Question: I have an image that should be click-able in certain areas, say 26 areas in that Image.
What's the best way to do that ?

I made an image with same size, each click-able area in Image has specific color, with white background, so when the image is clicked, I can get the Pixel color of second image in that position and realize which area is clicked.
The problem is, i need to show picture in 'ScrollView', and image is resized to fit the screen width. I know i can calculate the clicked offset using 'event.getRawY() + sv.getScrollY();', but how to calculate the zoom factor ?
Actually since both images are the same size, i need to calculate the clicked position considering zoom factor to find the precise position of that pixel in second Image.
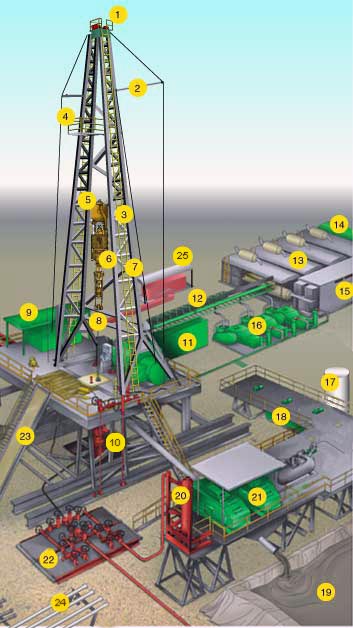
Answer: i think this snipped help you.
'''
@Override
public boolean onTouch(View v, MotionEvent event) {
if (v.getId() == R.id.imageView1 || v.getId() == R.id.image_scrollview) {
switch (event.getAction()) {
case MotionEvent.ACTION_DOWN:
startX = (int) event.getX();
startY = (int) event.getY();
break;
case MotionEvent.ACTION_UP:
int cordinate_Y = (int) ((event.getY() + v.getScrollY()) / diffH);
int cordinate_X = (int) ((event.getX() + v.getScrollX()) / diffW);
if ((Math.abs((int) event.getX() - startX) > 10)
|| (Math.abs((int) event.getY() - startY) > 10)) {
break;
}
int pixelColor = bitmap.getPixel(cordinate_X, cordinate_Y);
if (pixelColor != -1) {
showDetails(texts[map.get(pixelColor)],
images[map.get(pixelColor)],
titles[map.get(pixelColor)]);
}
break;
}
}
return false;
}
'''